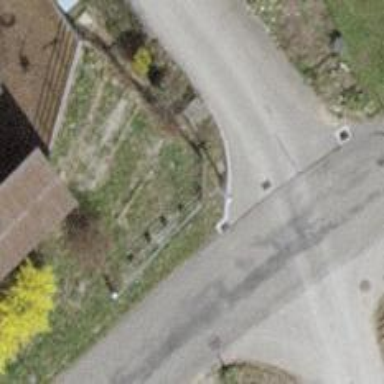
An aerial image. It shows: Brown bench.